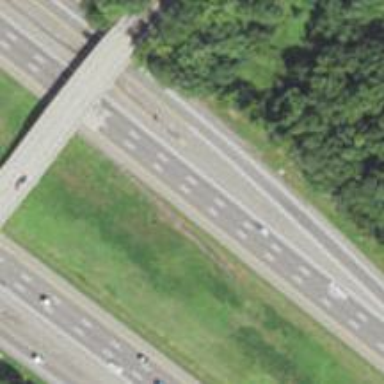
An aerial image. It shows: Asphalt motorway link.